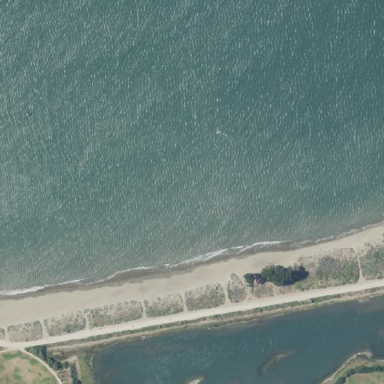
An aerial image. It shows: Sandy beach with natural surface.